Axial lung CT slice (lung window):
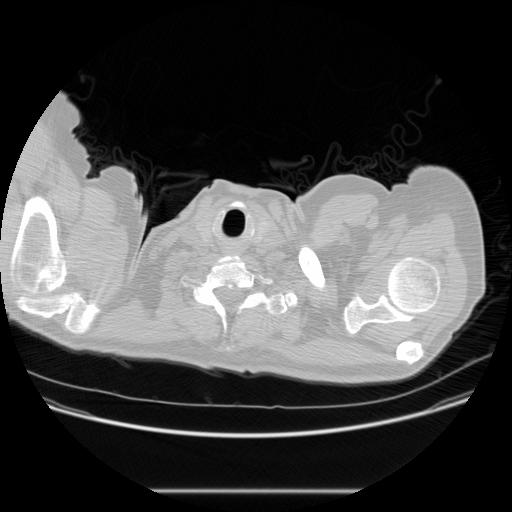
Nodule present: no